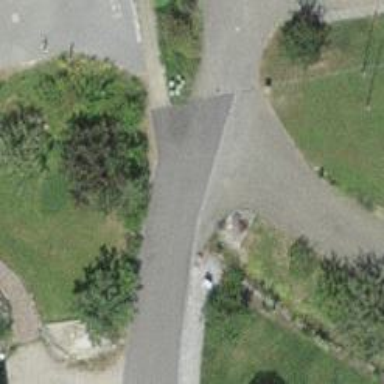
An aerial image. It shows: Path made of paving stones.